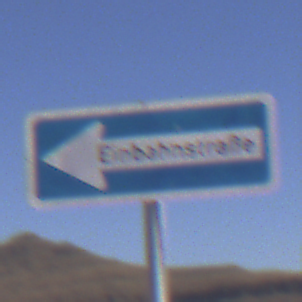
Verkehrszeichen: EinbahnstrasseLinksweisend
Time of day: Midday
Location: Outdoor (Nature)
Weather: Clear
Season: NotSpecified
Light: Natural